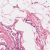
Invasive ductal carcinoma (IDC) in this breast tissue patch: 0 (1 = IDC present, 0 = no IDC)